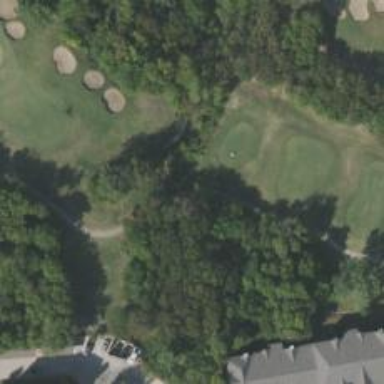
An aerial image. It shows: Well-maintained path used for golfing.